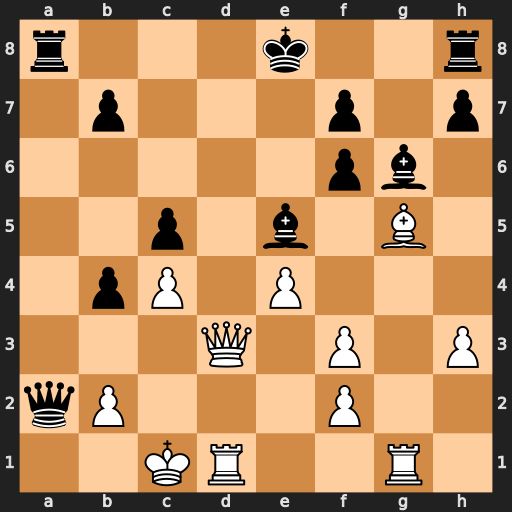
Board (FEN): r3k2r/1p3p1p/5pb1/2p1b1B1/1pP1P3/3Q1P1P/qP3P2/2KR2R1
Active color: w
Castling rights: kq
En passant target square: -
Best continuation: Qd7+ Kf8 Bh6+ Kg8 Qd8+ Rxd8 Rxd8#